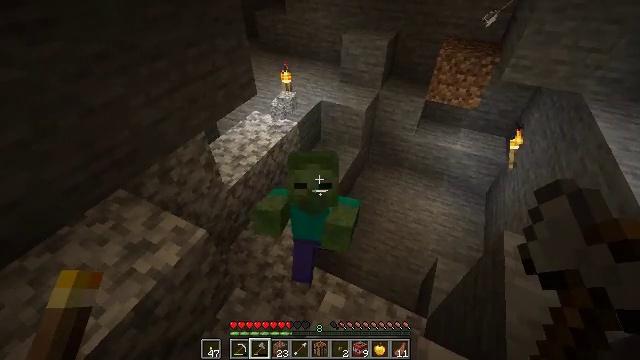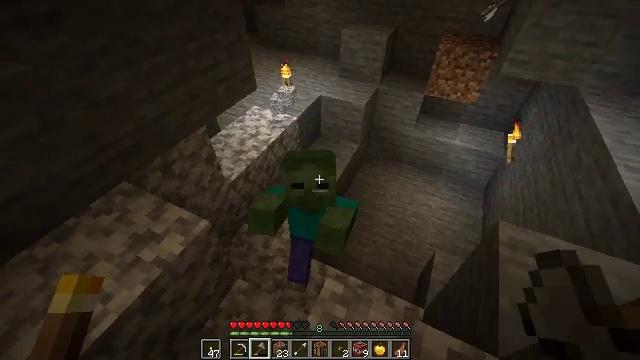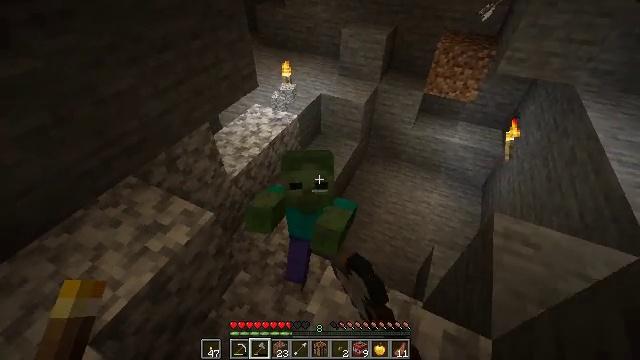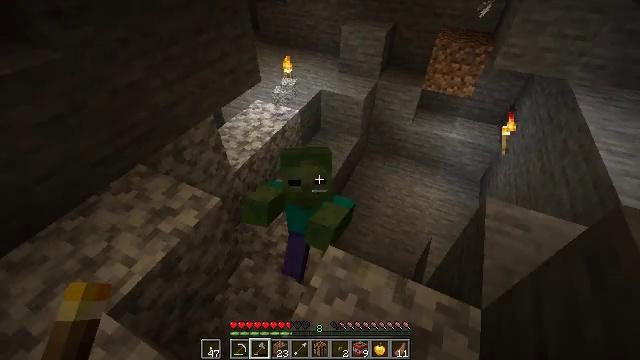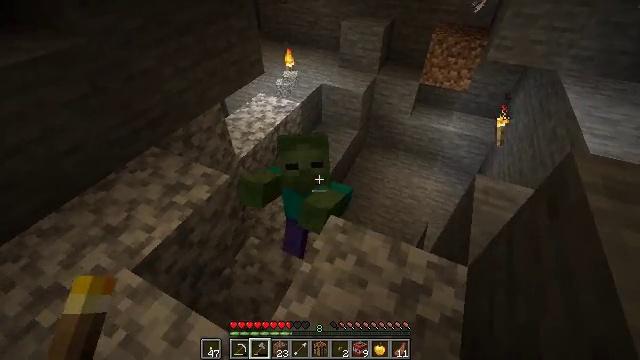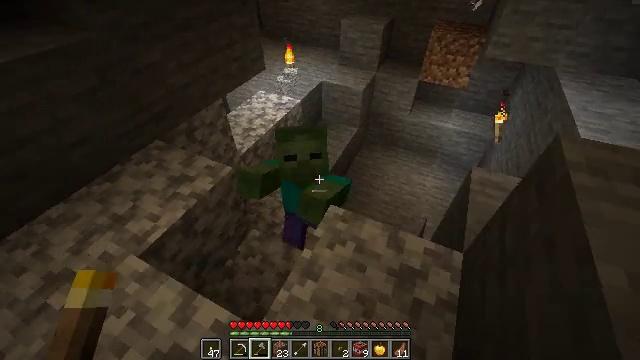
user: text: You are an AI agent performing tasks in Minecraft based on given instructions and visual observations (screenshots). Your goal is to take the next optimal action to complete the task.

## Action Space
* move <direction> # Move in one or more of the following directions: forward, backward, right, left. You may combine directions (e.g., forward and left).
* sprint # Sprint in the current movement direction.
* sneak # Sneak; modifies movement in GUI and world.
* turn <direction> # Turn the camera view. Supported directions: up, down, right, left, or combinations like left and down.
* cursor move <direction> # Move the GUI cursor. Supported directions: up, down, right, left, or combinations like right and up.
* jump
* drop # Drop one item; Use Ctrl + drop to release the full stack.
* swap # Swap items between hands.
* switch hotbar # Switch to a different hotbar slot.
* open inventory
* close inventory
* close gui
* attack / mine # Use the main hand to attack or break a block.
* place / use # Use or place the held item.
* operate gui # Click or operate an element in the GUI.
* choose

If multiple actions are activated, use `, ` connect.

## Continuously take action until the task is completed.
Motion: motion action
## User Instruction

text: Kill mobs.
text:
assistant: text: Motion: move back, attack / mine
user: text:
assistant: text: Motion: move back, attack / mine
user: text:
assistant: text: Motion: move back, attack / mine
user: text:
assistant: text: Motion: move back
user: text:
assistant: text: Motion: move back
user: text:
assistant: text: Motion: no_op